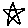
Label: star